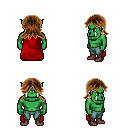
a pixel art fantasy rpg character, male body template, orc, green skin, red cape, teal pants, brown loose hair, maroon shoes, four views (front, back, left, right), 2x2 character sprite sheet, small pixel art, hard edges, no anti-aliasing